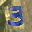
Label: 3